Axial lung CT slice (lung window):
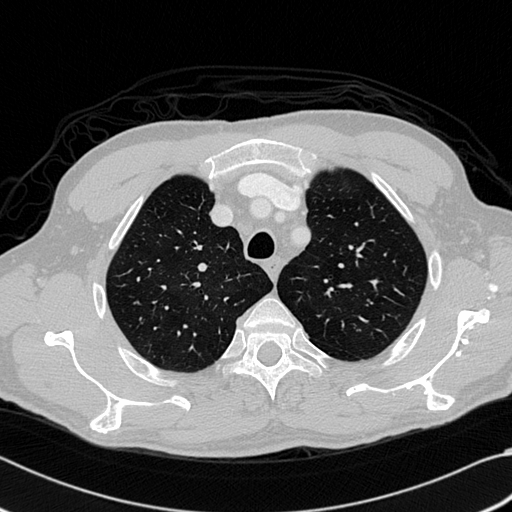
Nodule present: no